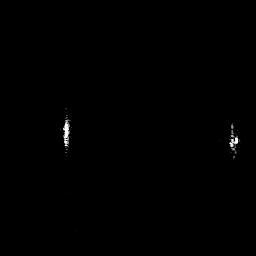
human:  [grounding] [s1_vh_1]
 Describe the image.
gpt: In the satellite image, there is  <ref>1 small ship </ref> <box>[[23, 46, 27, 55, 0]]</box> located at left.